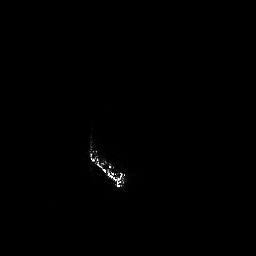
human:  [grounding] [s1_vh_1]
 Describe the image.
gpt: In the satellite image, there is  <ref>1 large ship </ref> <box>[[33, 53, 48, 73, 0]]</box> located at center.